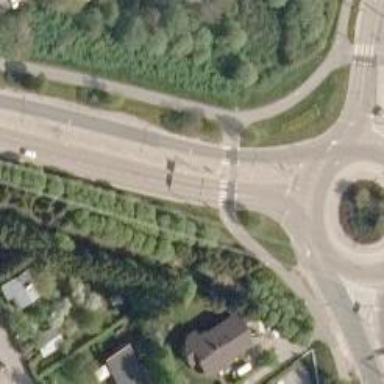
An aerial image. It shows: Uncontrolled road crossing.